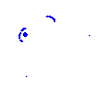
Particle: electron